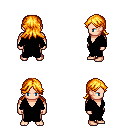
a pixel art fantasy rpg character, male body template, human, light skin, black robe, white pants, light blonde loose hair, four views (front, back, left, right), 2x2 character sprite sheet, small pixel art, hard edges, no anti-aliasing